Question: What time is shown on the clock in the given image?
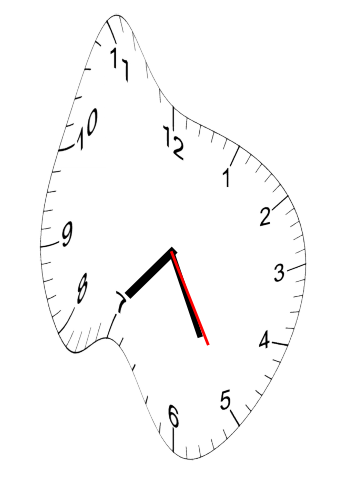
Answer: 07:25:25